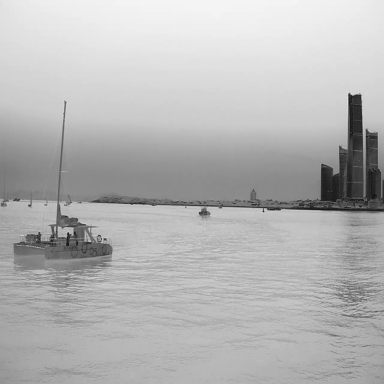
There is a container_ship in the infrared image.